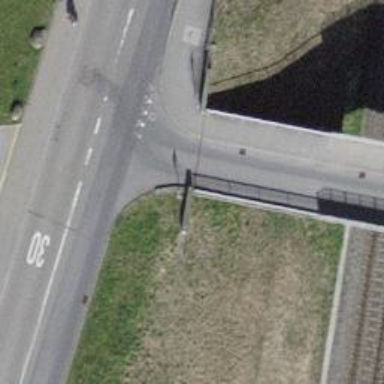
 featuring bridge. There is cycleway on the opposite side."